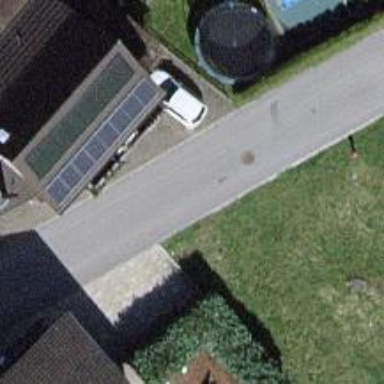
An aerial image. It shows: Bollard.